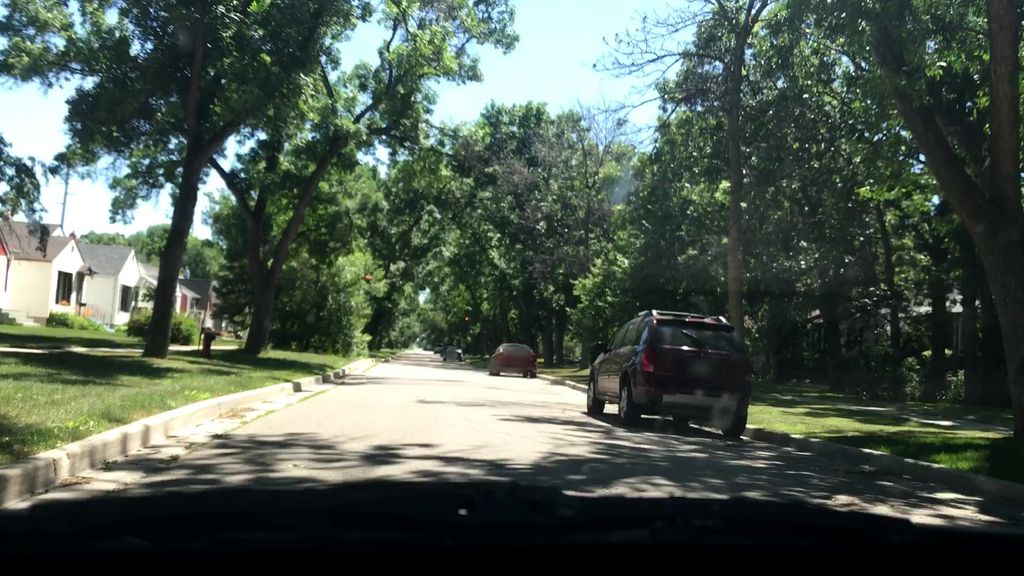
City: winnipeg